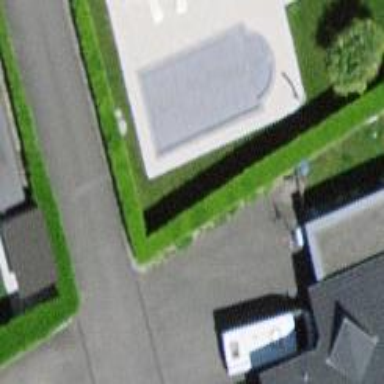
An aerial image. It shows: Hedge barrier.